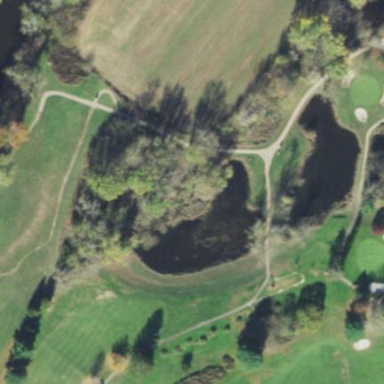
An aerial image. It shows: Picturesque scene of golf course with lateral water hazard.